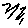
Label: zigzag